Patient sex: F
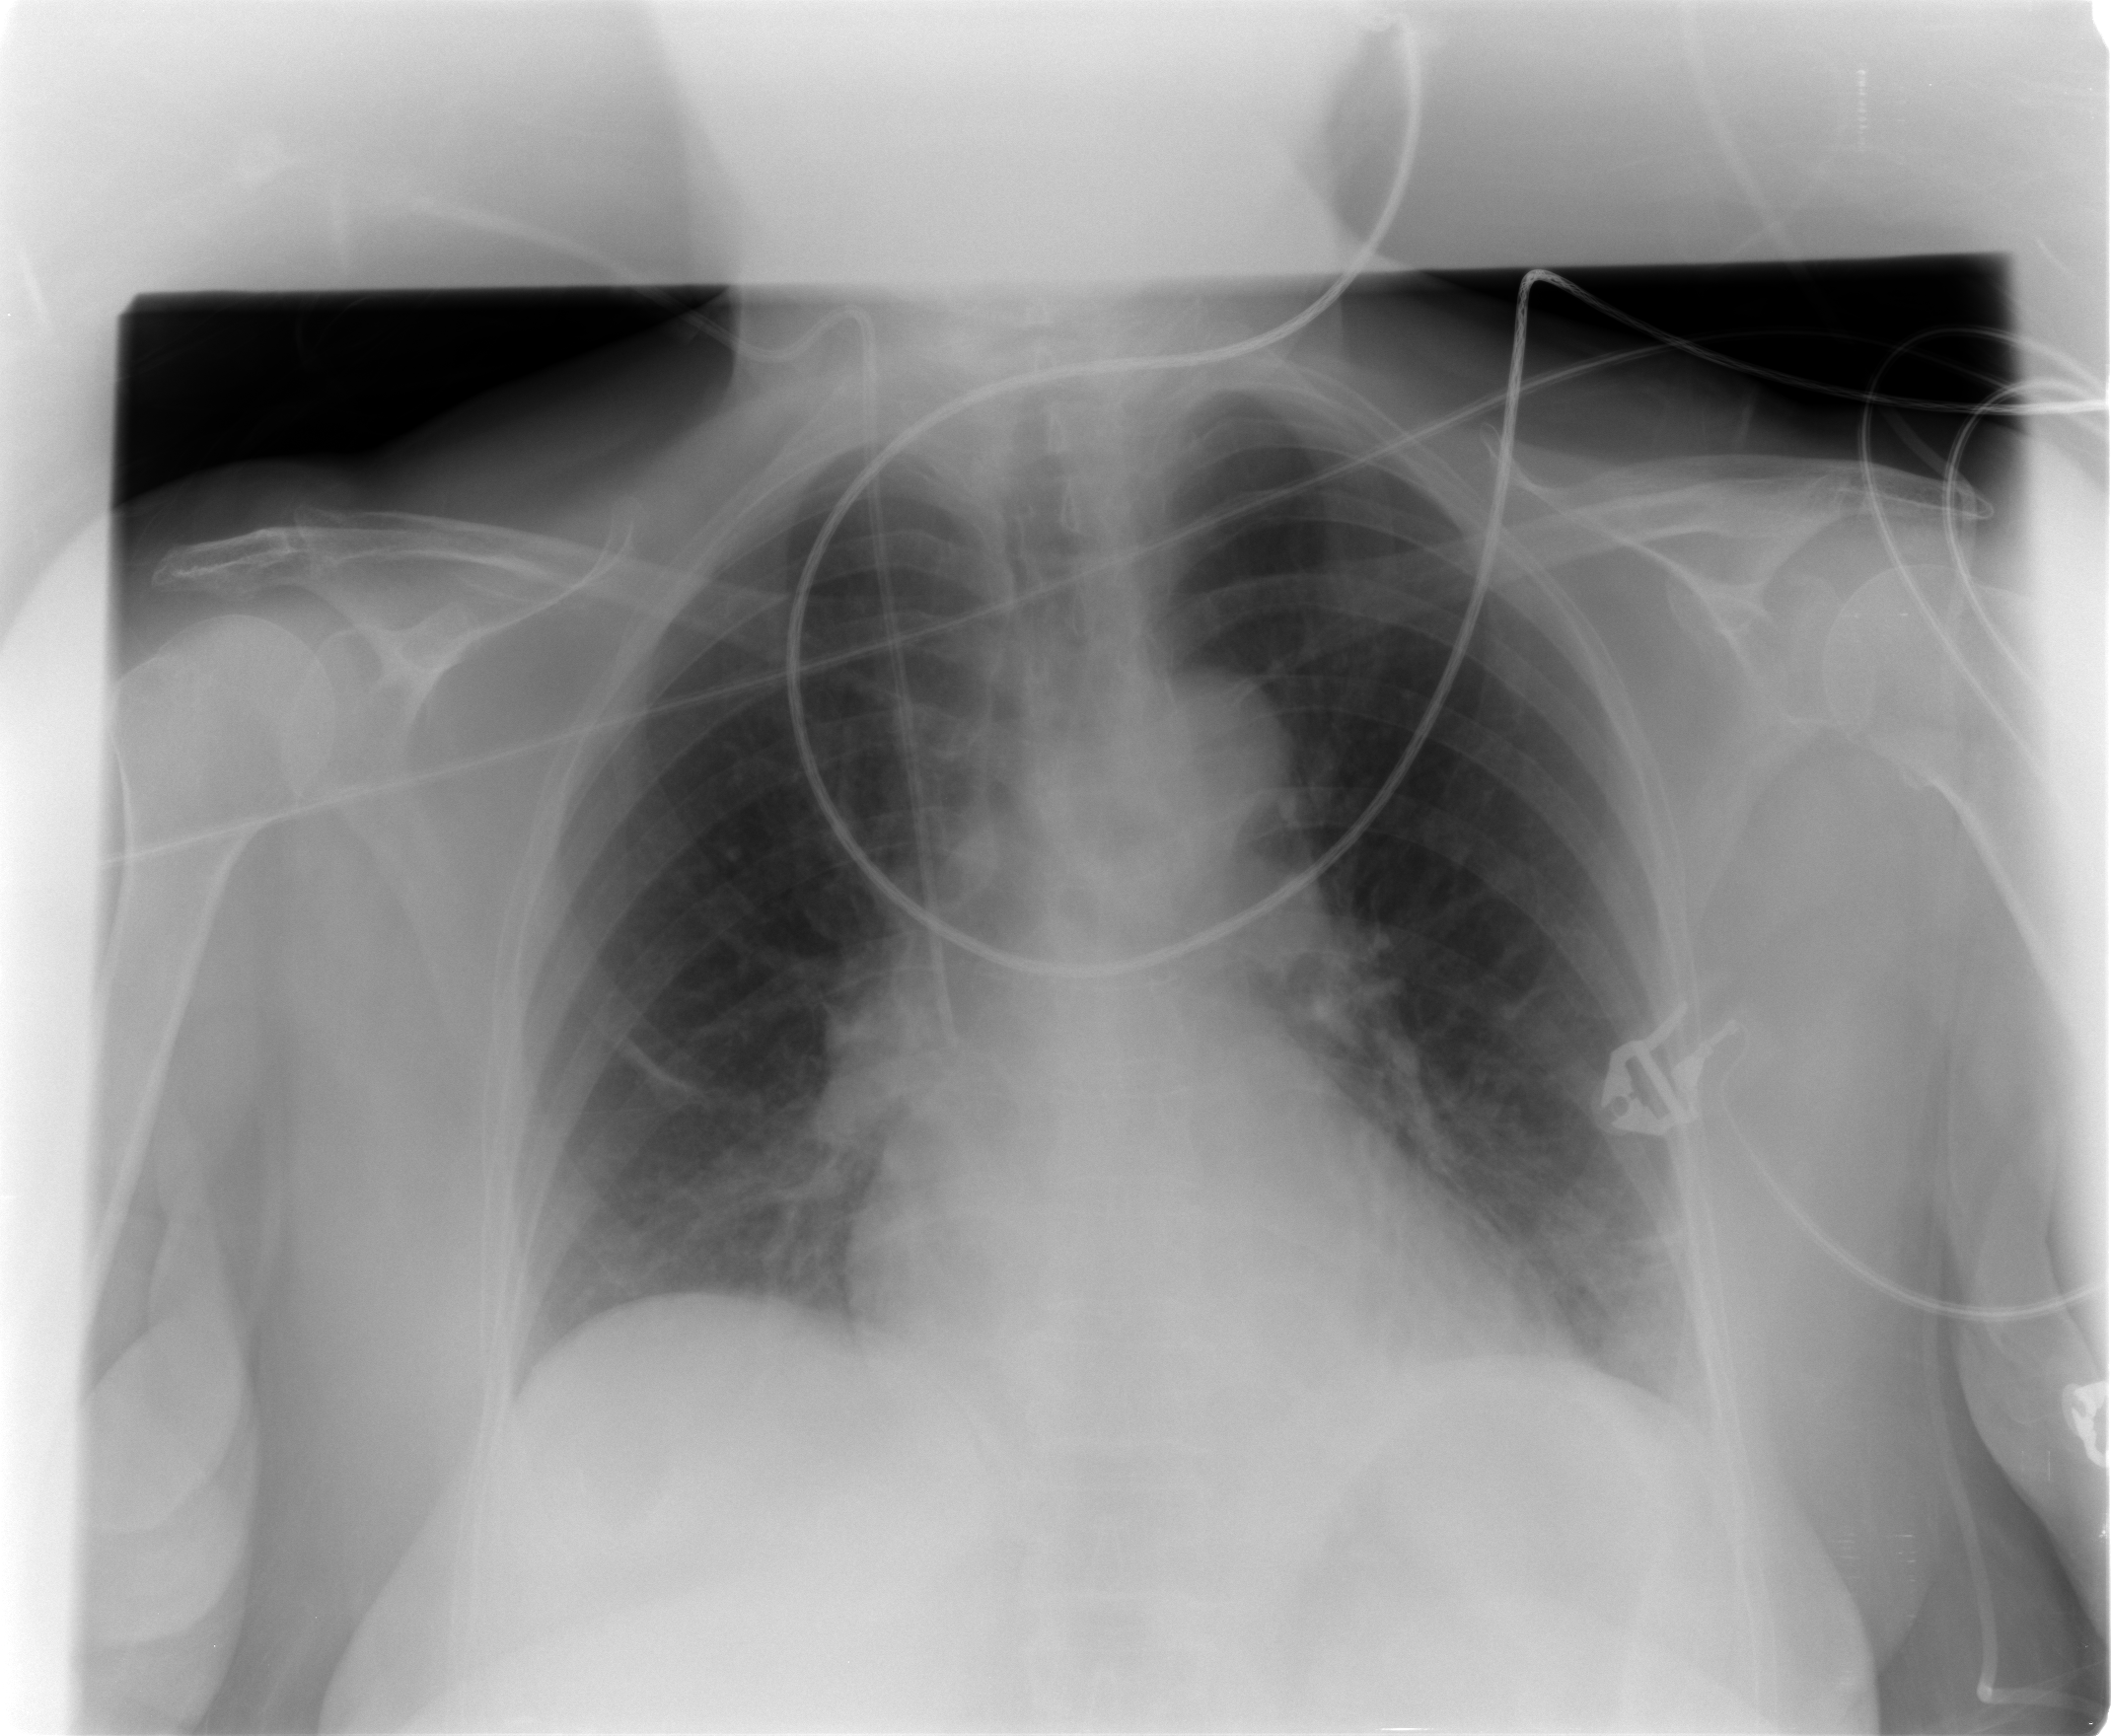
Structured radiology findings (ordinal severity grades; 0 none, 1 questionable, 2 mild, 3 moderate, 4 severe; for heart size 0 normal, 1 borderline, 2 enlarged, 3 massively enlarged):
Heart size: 2
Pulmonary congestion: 0
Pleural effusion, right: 1
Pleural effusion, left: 2
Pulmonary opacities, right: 0
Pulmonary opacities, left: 0
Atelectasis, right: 2
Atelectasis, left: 2